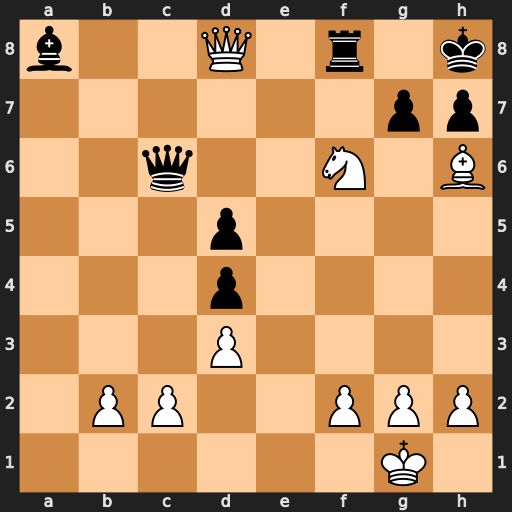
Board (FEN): b2Q1r1k/6pp/2q2N1B/3p4/3p4/3P4/1PP2PPP/6K1
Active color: w
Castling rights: -
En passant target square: -
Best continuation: Qxf8#